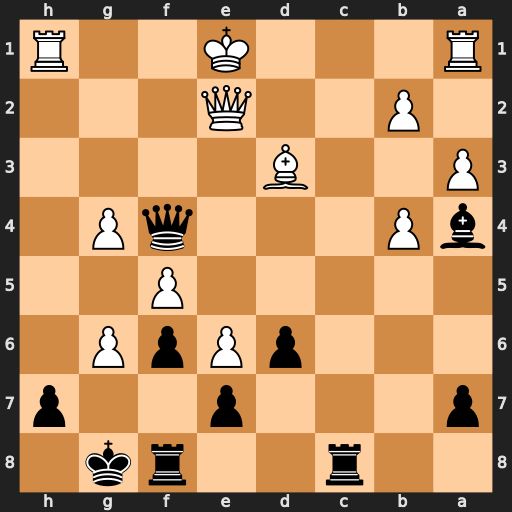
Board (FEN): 2r2rk1/p3p2p/3pPpP1/5P2/bP3qP1/P2B4/1P2Q3/R3K2R
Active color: b
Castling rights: KQ
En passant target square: -
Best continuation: Rc1+ Rxc1 Qxc1+ Kf2 Qxh1